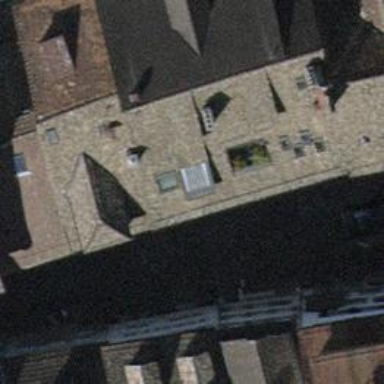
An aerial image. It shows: Furniture shop.